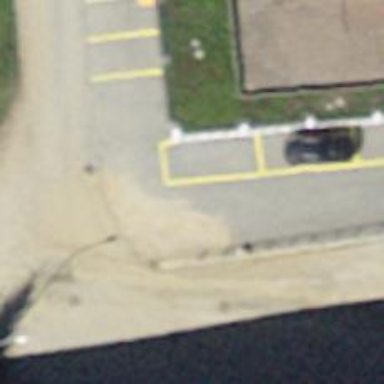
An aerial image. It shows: Parking area.